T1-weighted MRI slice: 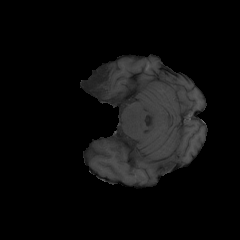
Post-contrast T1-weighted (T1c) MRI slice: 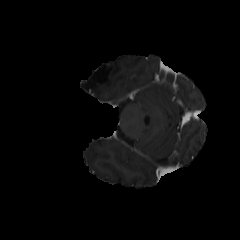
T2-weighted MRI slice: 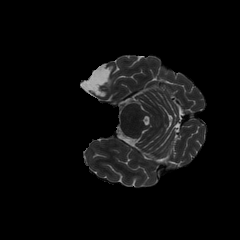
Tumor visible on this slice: no